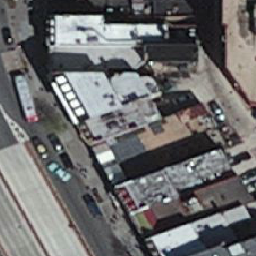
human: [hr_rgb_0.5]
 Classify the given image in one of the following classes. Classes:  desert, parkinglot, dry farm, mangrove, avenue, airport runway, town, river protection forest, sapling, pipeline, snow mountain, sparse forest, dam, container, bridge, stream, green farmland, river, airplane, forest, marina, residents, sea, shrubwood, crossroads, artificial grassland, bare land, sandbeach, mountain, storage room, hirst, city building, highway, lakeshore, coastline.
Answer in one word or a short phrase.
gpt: city building